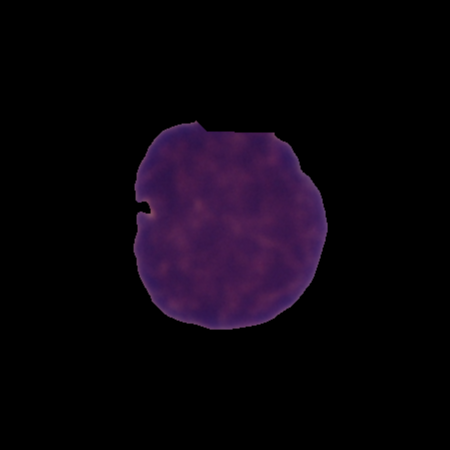
Label: cancer